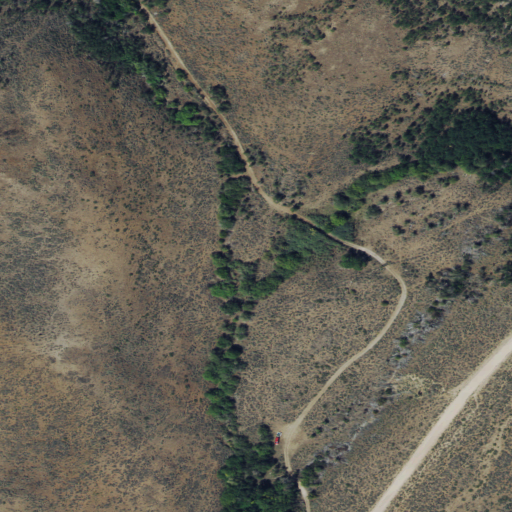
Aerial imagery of valley in Idaho named Brush Canyon containing only shrub